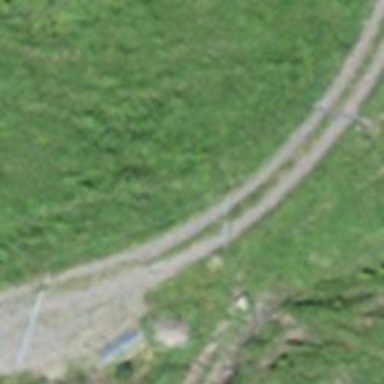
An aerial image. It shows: Unpaved track with grade3 track type.